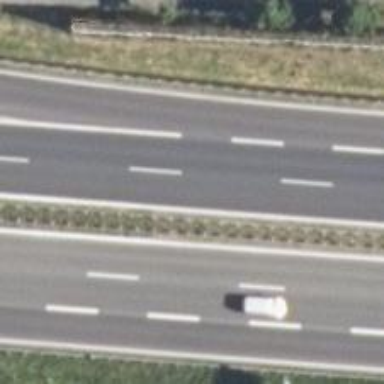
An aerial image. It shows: Motorway junction.